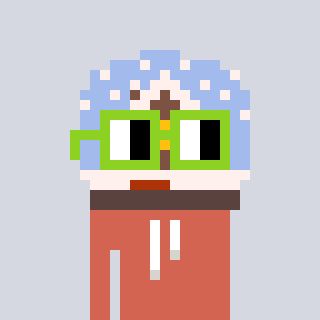
a pixel art character with square light green glasses, a snow globe-shaped head and a peachy-colored body on a cool background